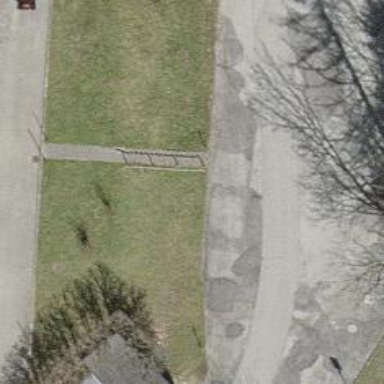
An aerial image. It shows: Set of steps on the road.